Question: I'm using Jbpm 6.0.3 (targeting Jboss EAP 6.1). I'm trying to develop a business processs which receives a data structure in a start message, and returns the same structure at the end of the process. I'm trying to use a message end event to end the process, but it doesn't seem to be supported by JBPM.
As a test, I made this trivial process. It begins with a start message that receives a Date object, and returns the same object in an end message event.

The actual process definition is as follows:
'''
<bpmn2:itemDefinition id="ItemDefinition_2" isCollection="false" structureRef="java.util.Date"/>
<bpmn2:message id="date" itemRef="ItemDefinition_2" name="date"/>
<bpmn2:process id="com.verizon.videa.publishwu.bpm.bp.Scratch" tns:packageName="com.verizon.videa.publishwu.bpm.bp" name="Scratch" isExecutable="true" processType="Private">
<bpmn2:extensionElements>
<tns:import name="java.util.Date"/>
</bpmn2:extensionElements>
<bpmn2:property id="dt" itemSubjectRef="ItemDefinition_2" name="dt"/>
<bpmn2:startEvent id="StartEvent_1" name="StartProcess">
<bpmn2:outgoing>SequenceFlow_1</bpmn2:outgoing>
<bpmn2:dataOutput id="DataOutput_2" itemSubjectRef="ItemDefinition_2" name="event"/>
<bpmn2:dataOutputAssociation id="DataOutputAssociation_1">
<bpmn2:sourceRef>DataOutput_2</bpmn2:sourceRef>
<bpmn2:targetRef>dt</bpmn2:targetRef>
</bpmn2:dataOutputAssociation>
<bpmn2:outputSet id="OutputSet_1" name="Output Set 1">
<bpmn2:dataOutputRefs>DataOutput_2</bpmn2:dataOutputRefs>
</bpmn2:outputSet>
<bpmn2:messageEventDefinition id="MessageEventDefinition_1" messageRef="date"/>
</bpmn2:startEvent>
<bpmn2:endEvent id="EndEvent_1" name="End Event 1">
<bpmn2:incoming>SequenceFlow_1</bpmn2:incoming>
<bpmn2:dataInput id="DataInput_1" itemSubjectRef="ItemDefinition_2" name="Message_2_Input"/>
<bpmn2:dataInputAssociation id="DataInputAssociation_1">
<bpmn2:sourceRef>dt</bpmn2:sourceRef>
<bpmn2:targetRef>DataInput_1</bpmn2:targetRef>
</bpmn2:dataInputAssociation>
<bpmn2:inputSet id="InputSet_1" name="Input Set 1">
<bpmn2:dataInputRefs>DataInput_1</bpmn2:dataInputRefs>
</bpmn2:inputSet>
<bpmn2:messageEventDefinition id="MessageEventDefinition_2" messageRef="date"/>
</bpmn2:endEvent>
<bpmn2:sequenceFlow id="SequenceFlow_1" tns:priority="1" sourceRef="StartEvent_1" targetRef="EndEvent_1"/>
</bpmn2:process>
'''
I've run across two issues. First of all, Jbpm apparently implements message end events as a "Send Task" event. The process fails unless I register a work item handler for "Send Task". Second, The <URL> included with JBPM is a joke. Here's the meat of the handler:
'''
public void executeWorkItem(WorkItem workItem, WorkItemManager manager) {
String message = (String) workItem.getParameter("Message");
logger.debug("Sending message: {}", message);
manager.completeWorkItem(workItem.getId(), null);
}
'''
It fails with a class cast exception unless the message payload is a string. And after logging that it's sending the message, then .
Is there a different send task handler that I should be using? Is there another way to return something more complex than a String from a process that's actually supported by JBPM?
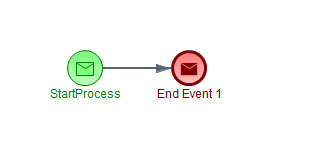
Answer: The send message event is defined in an abstract way, the BPMN2 specification doesn't define exactly what it means, for example sending an email, instant message, notification in a web application, etc. As a result, we provide a pluggable implementation where you can plug in your own implementation using a handler.
When you say 'return something', could you clarify what your use case is, what are you expecting it would do? Instead of using a message event, you could for example use a domain-specific task that models exactly what you want, for example send an email, tweet, etc.